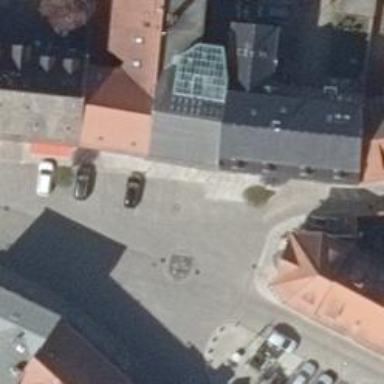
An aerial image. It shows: Living street with diagonal parking on the left lane.